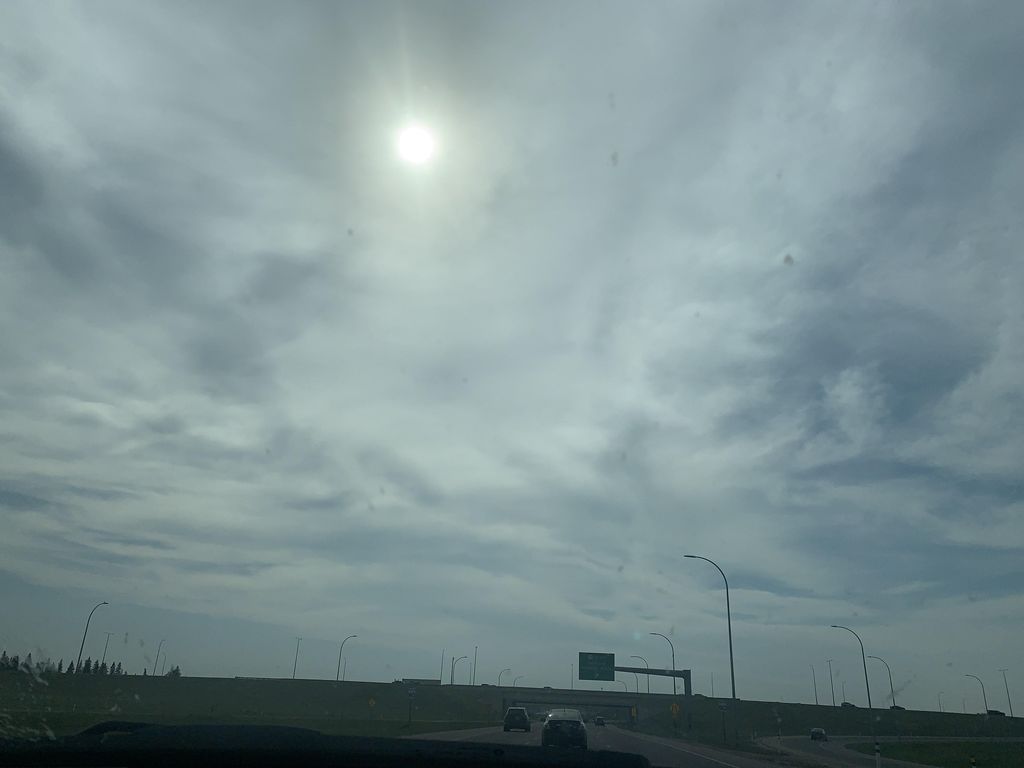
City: edmonton